Field crop: maize
Growth stage: 2
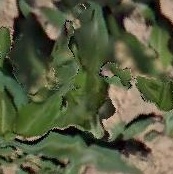
Species: maize